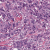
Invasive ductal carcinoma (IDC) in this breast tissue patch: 1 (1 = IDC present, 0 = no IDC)